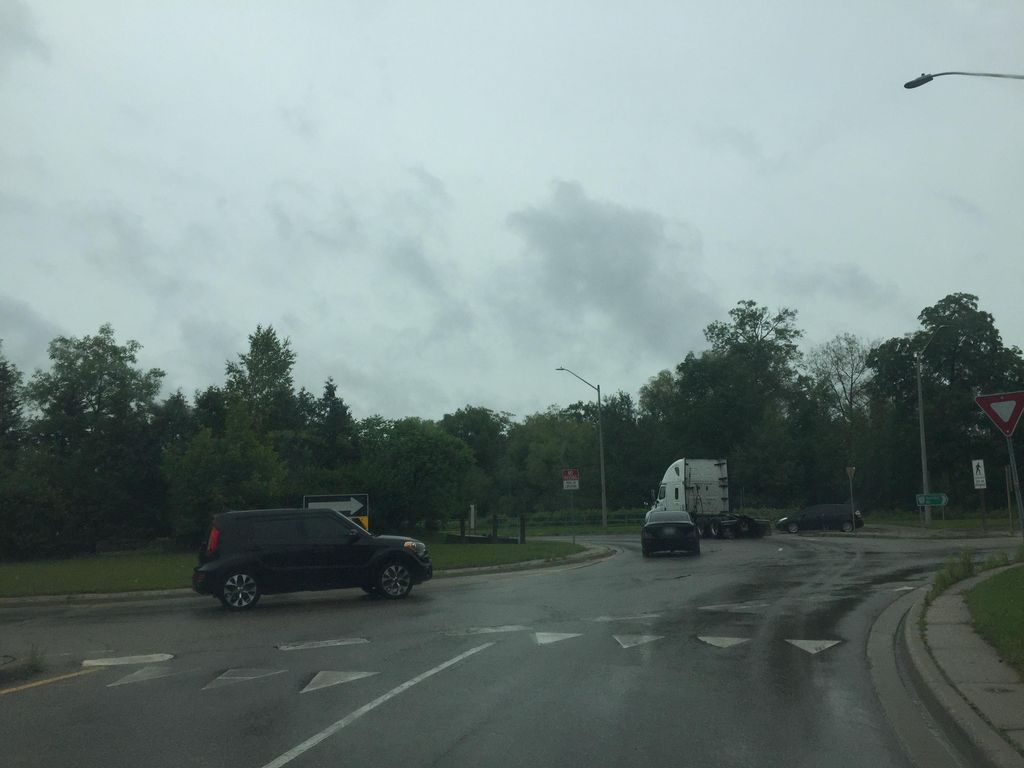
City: kitchener-waterloo